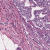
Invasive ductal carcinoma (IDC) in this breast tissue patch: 1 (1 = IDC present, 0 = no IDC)